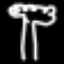
Label: palm tree